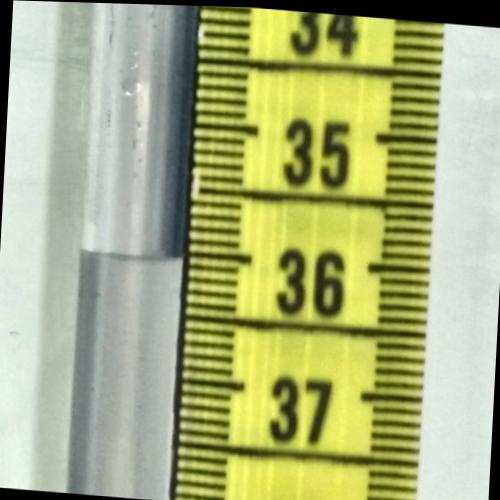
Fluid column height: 36.0 cm